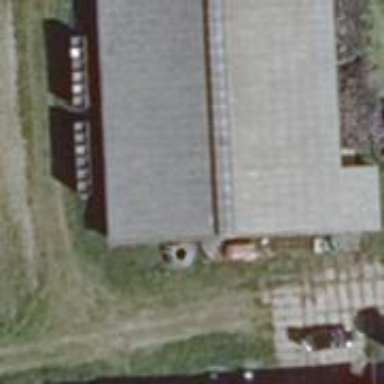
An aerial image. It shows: Cowshed building.